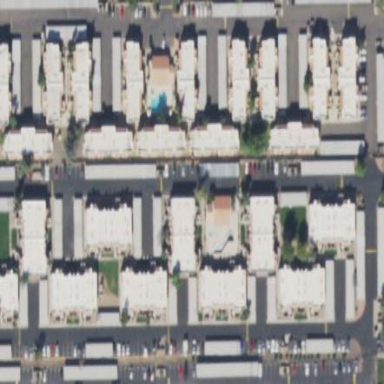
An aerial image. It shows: Residential area with apartments.